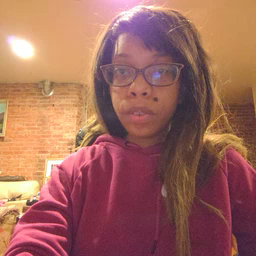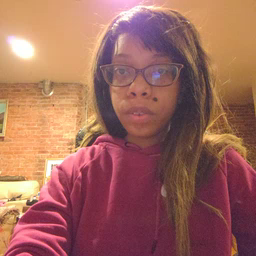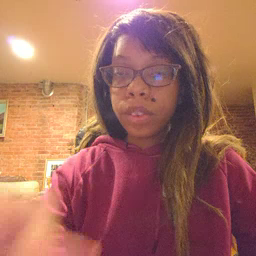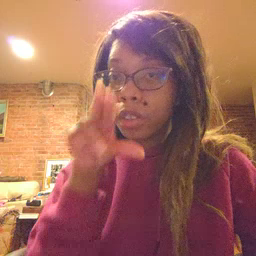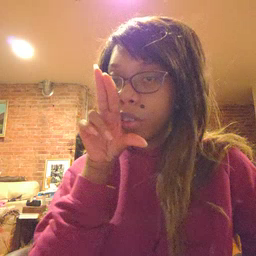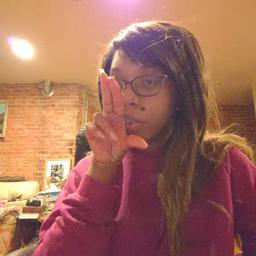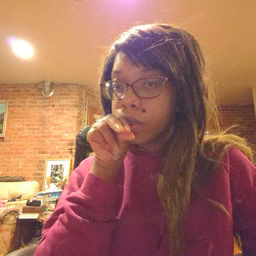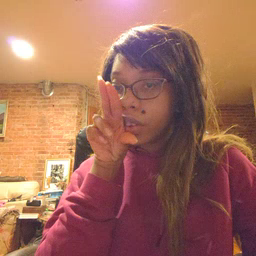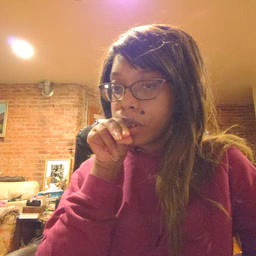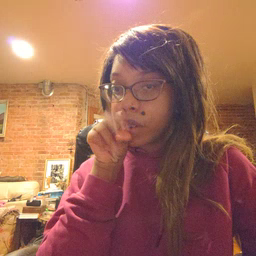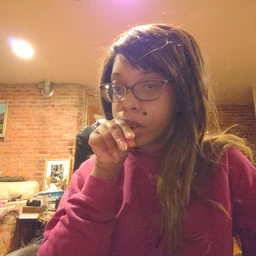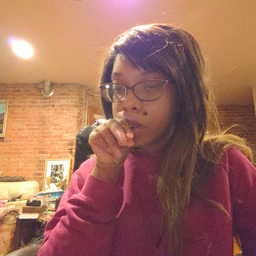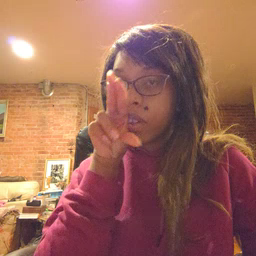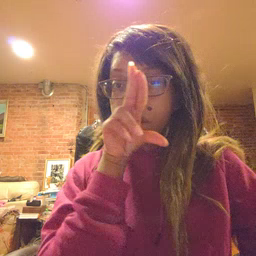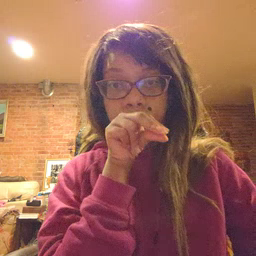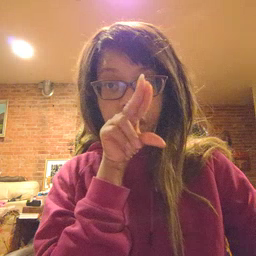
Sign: duck